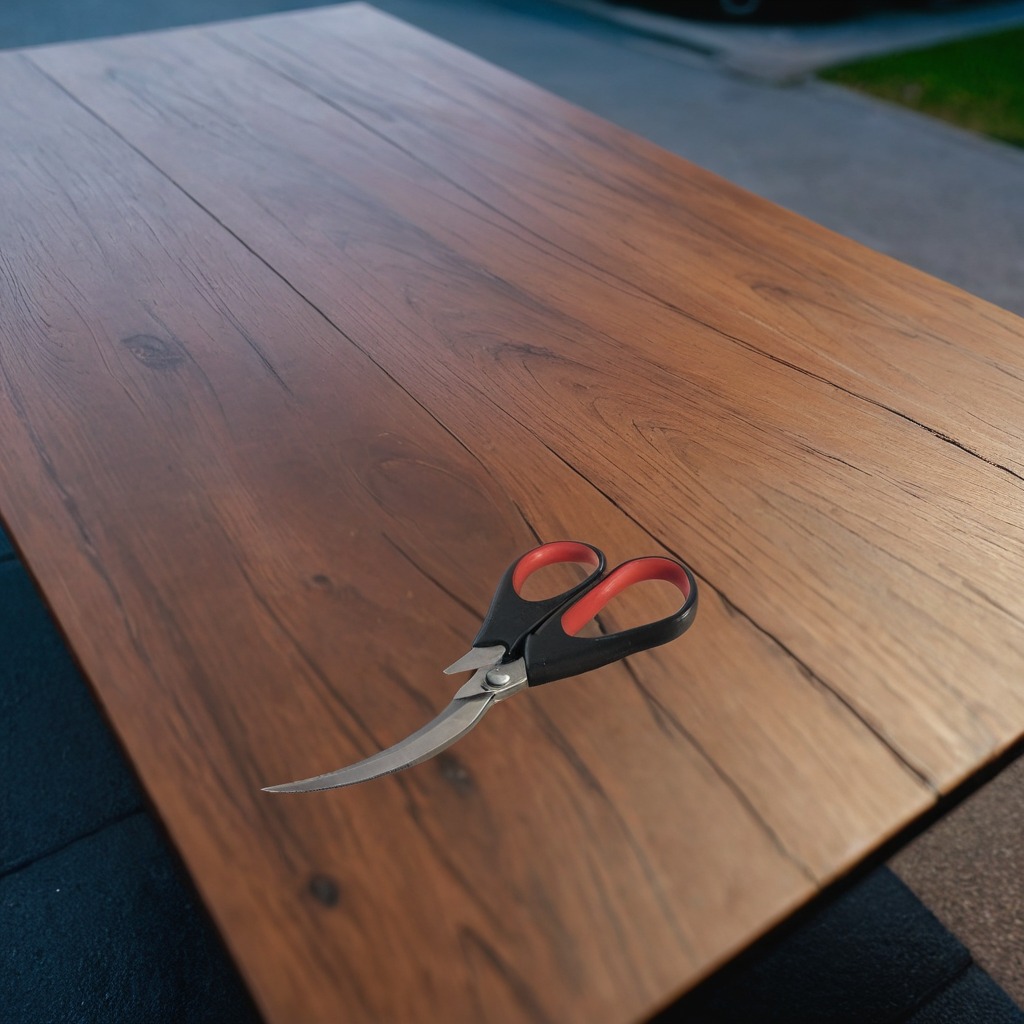
A scissor lies on the old table.